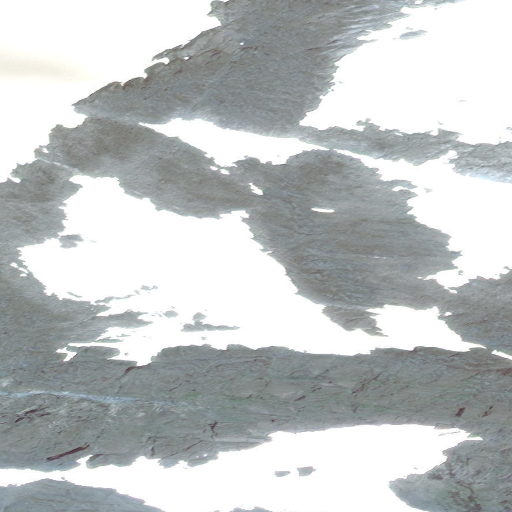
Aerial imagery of mountain in Alaska named Observation Peak containing only unknown